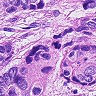
Metastatic tissue present: yes